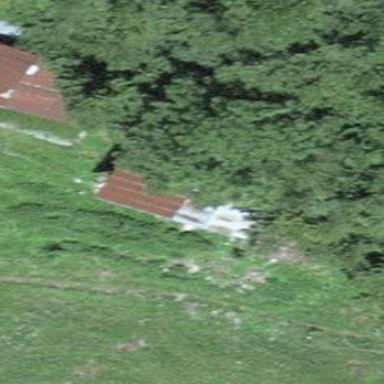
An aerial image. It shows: Rural barn.